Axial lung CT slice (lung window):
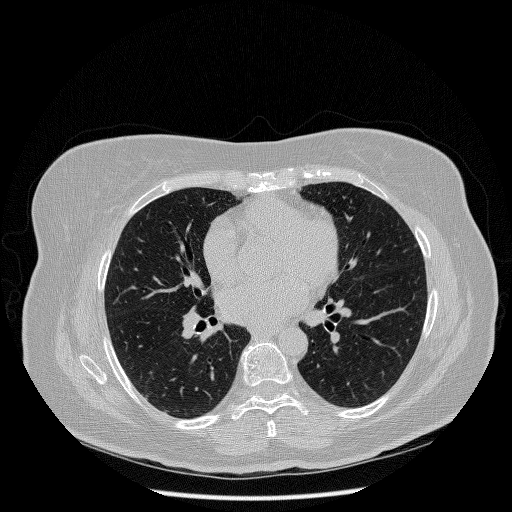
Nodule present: no